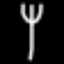
Label: fork